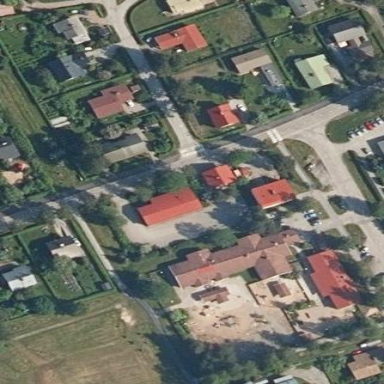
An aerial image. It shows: Kindergarten.